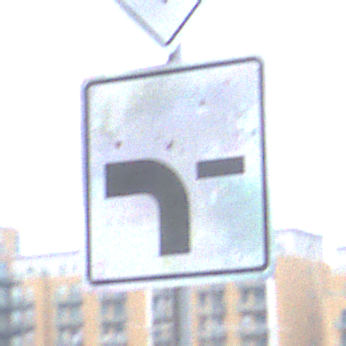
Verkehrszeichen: VerlaufVorfahrtsstrasse6
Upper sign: Vorfahrtsstrasse
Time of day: MorningAfternoon
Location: Outdoor (Urban)
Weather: Overcast
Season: NotSpecified
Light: Natural